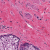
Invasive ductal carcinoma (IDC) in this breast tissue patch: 0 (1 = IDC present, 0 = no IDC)